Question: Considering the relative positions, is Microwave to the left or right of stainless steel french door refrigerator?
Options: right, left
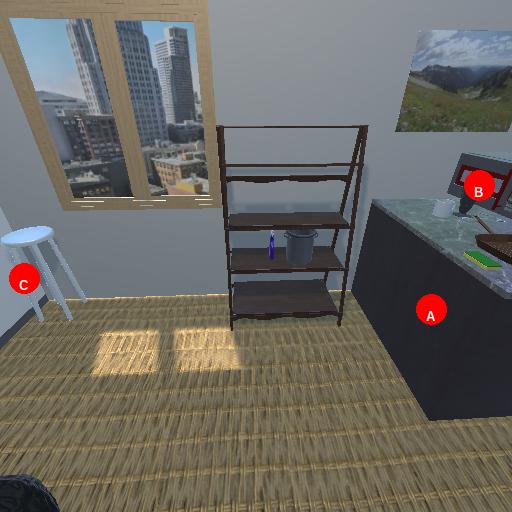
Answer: right